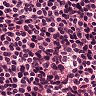
Metastatic tissue present: no